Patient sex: F
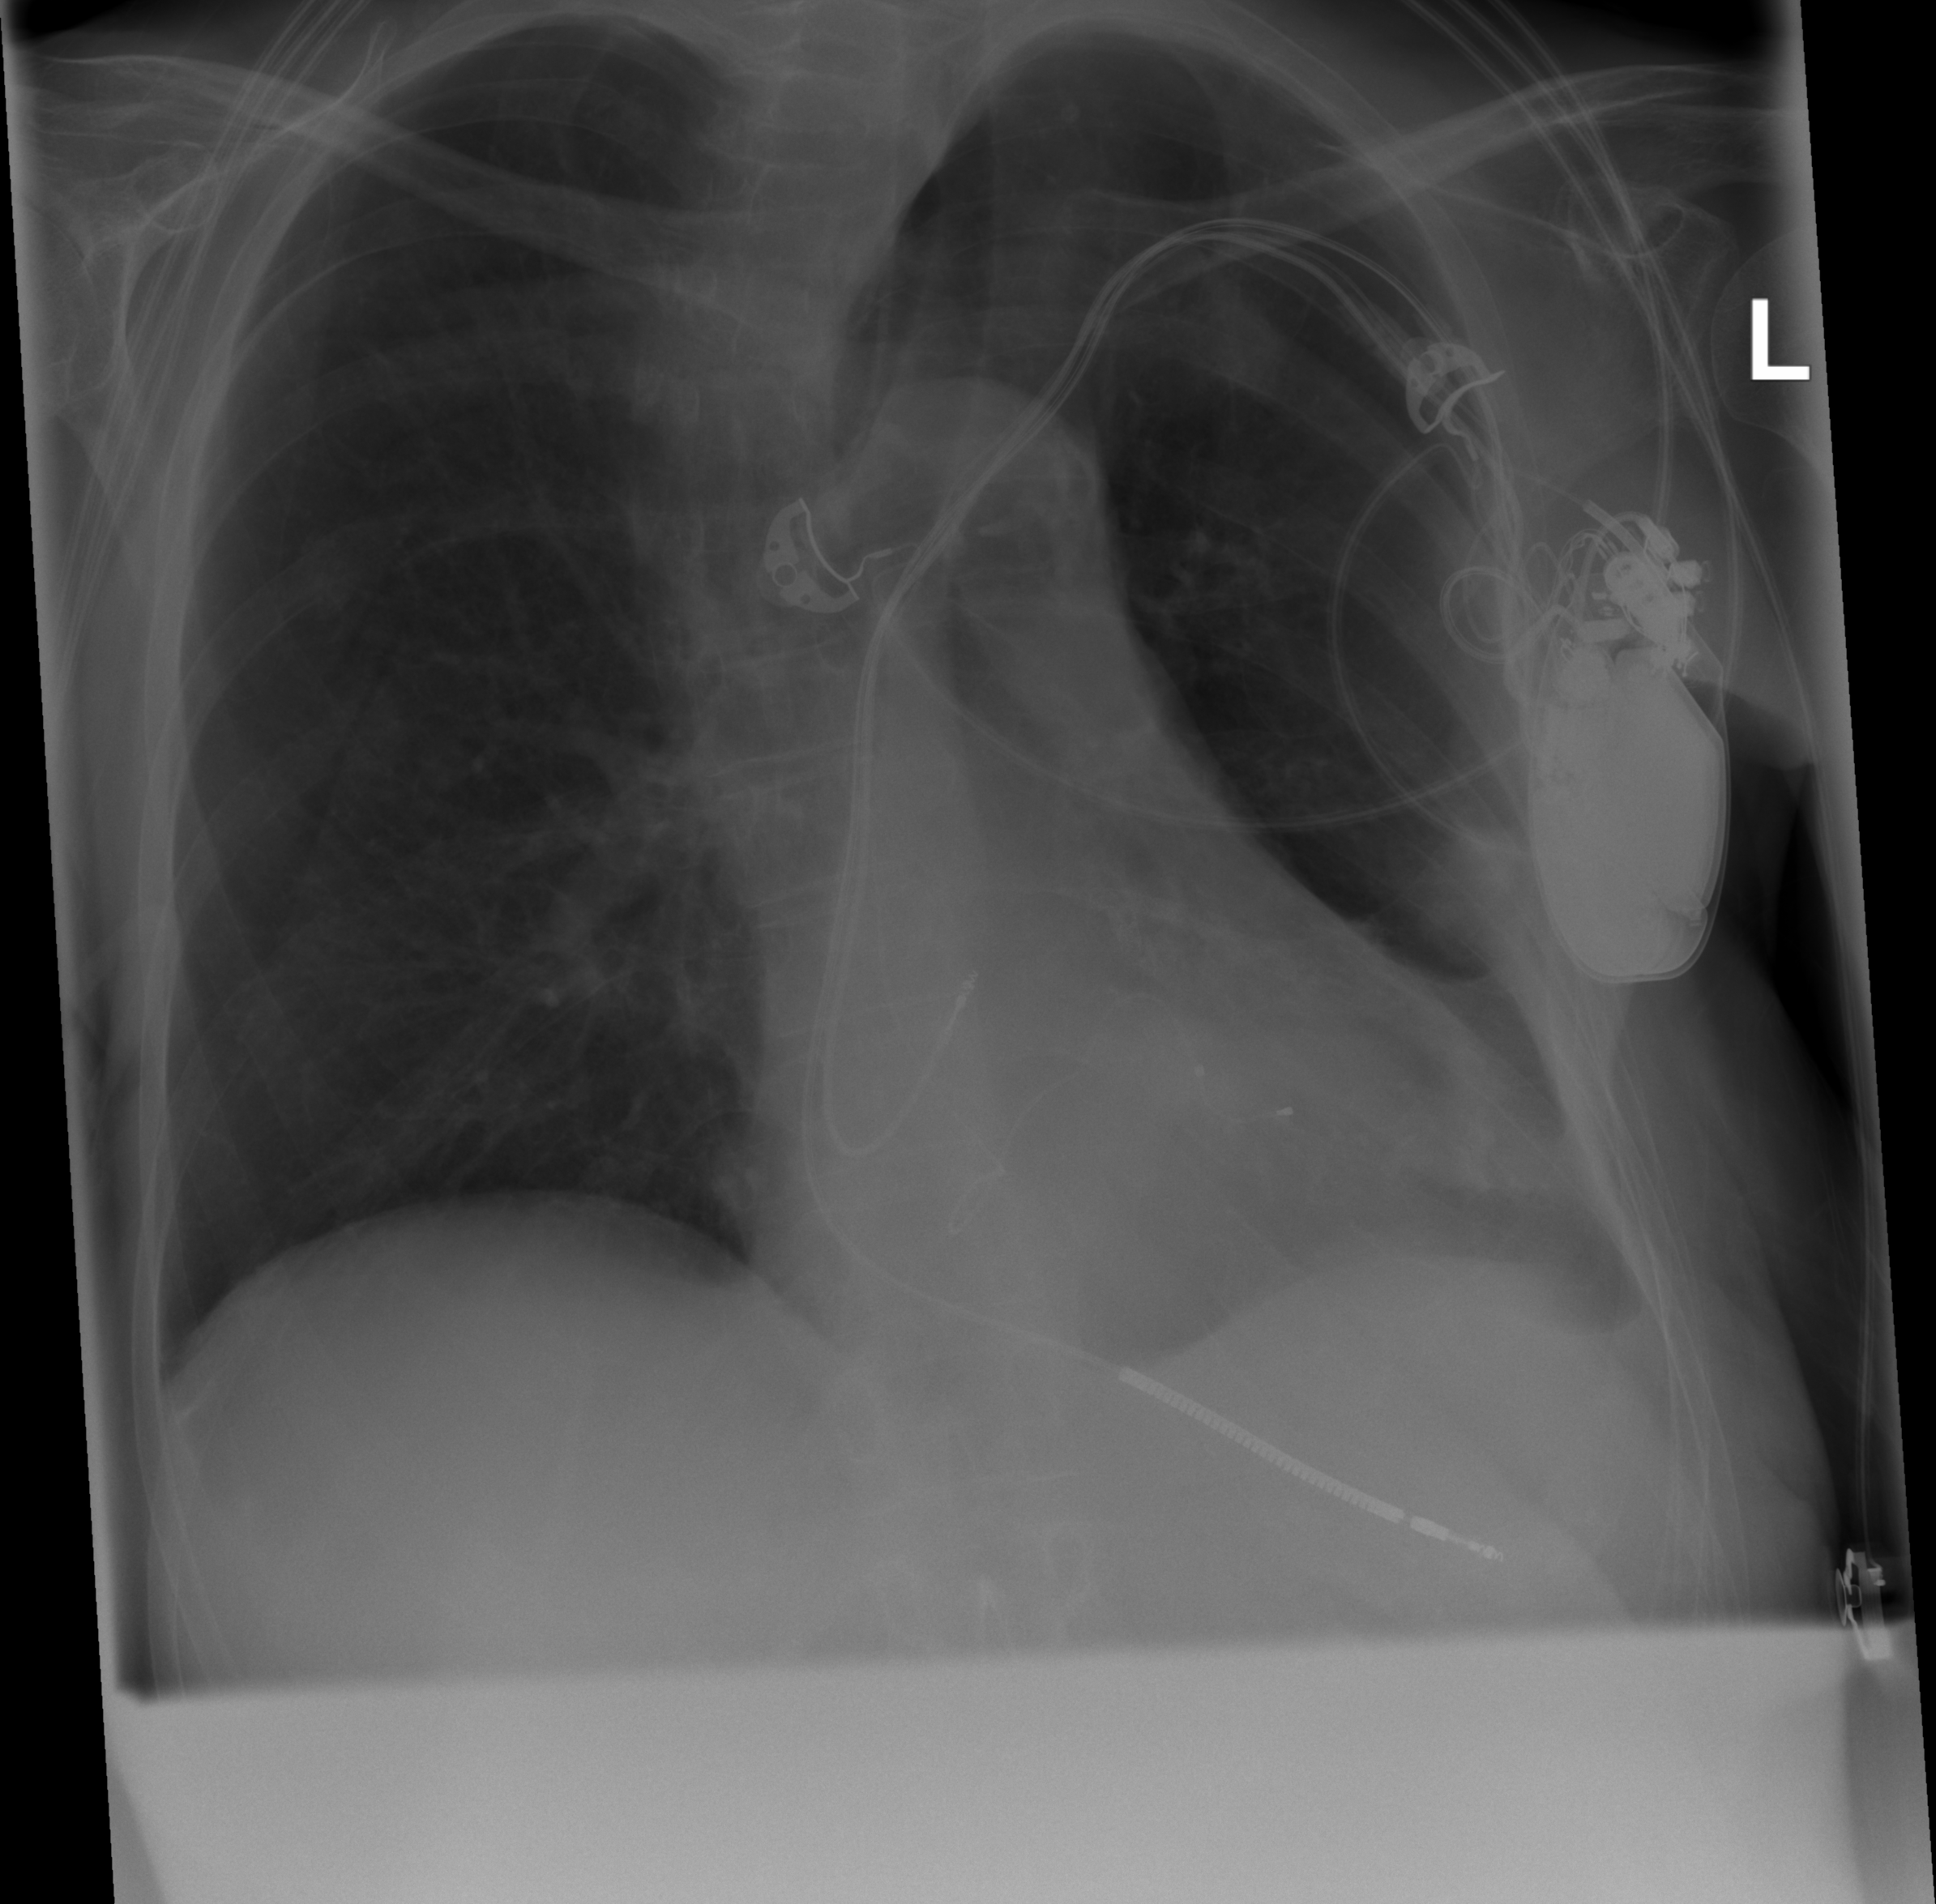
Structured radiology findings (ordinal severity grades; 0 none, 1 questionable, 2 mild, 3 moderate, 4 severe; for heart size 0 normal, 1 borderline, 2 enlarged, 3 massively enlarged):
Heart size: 2
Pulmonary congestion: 0
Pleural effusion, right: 0
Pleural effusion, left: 2
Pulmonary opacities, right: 0
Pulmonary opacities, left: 0
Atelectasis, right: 0
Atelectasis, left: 2